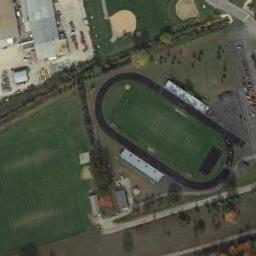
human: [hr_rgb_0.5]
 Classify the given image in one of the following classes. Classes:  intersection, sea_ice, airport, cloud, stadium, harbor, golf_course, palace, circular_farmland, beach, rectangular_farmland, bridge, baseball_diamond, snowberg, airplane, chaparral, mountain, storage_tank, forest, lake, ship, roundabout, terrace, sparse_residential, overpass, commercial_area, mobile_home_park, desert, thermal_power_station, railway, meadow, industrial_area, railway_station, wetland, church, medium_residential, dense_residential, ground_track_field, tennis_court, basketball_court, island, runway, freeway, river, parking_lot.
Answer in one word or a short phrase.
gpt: ground_track_field